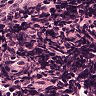
Metastatic tissue present: no